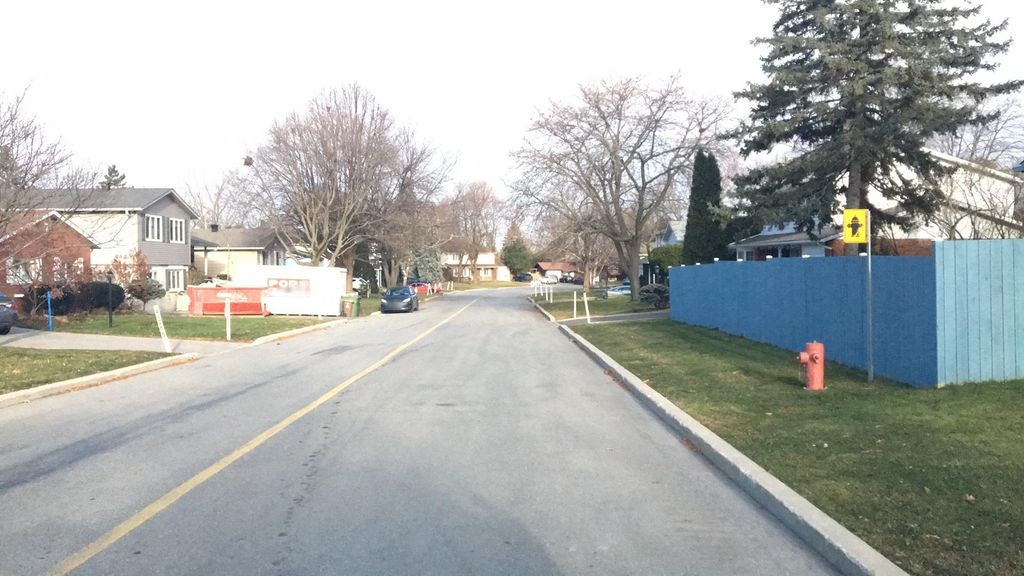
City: montreal